Interaction volume radius: 10 \u00c5
Interaction volume height: 15 \u00c5
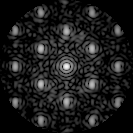
Disorder parameter: 0.3107